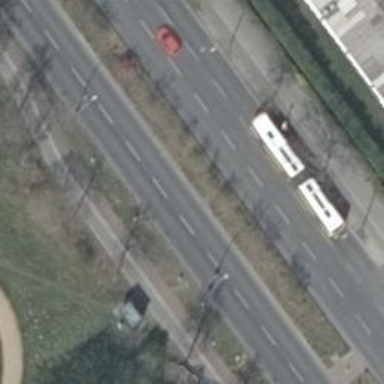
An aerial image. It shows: Secondary road with asphalt surface and cycle track on the right.